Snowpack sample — Buffalo Mountain, Silverthorne, Colorado, USA (2/22/26, 2:02 PM MST)
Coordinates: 39.622, -106.113
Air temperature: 33 °F
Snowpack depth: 63 cm
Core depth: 20 cm
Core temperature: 24.8 °F
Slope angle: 11°, slope face: 116°
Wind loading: low
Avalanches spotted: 0
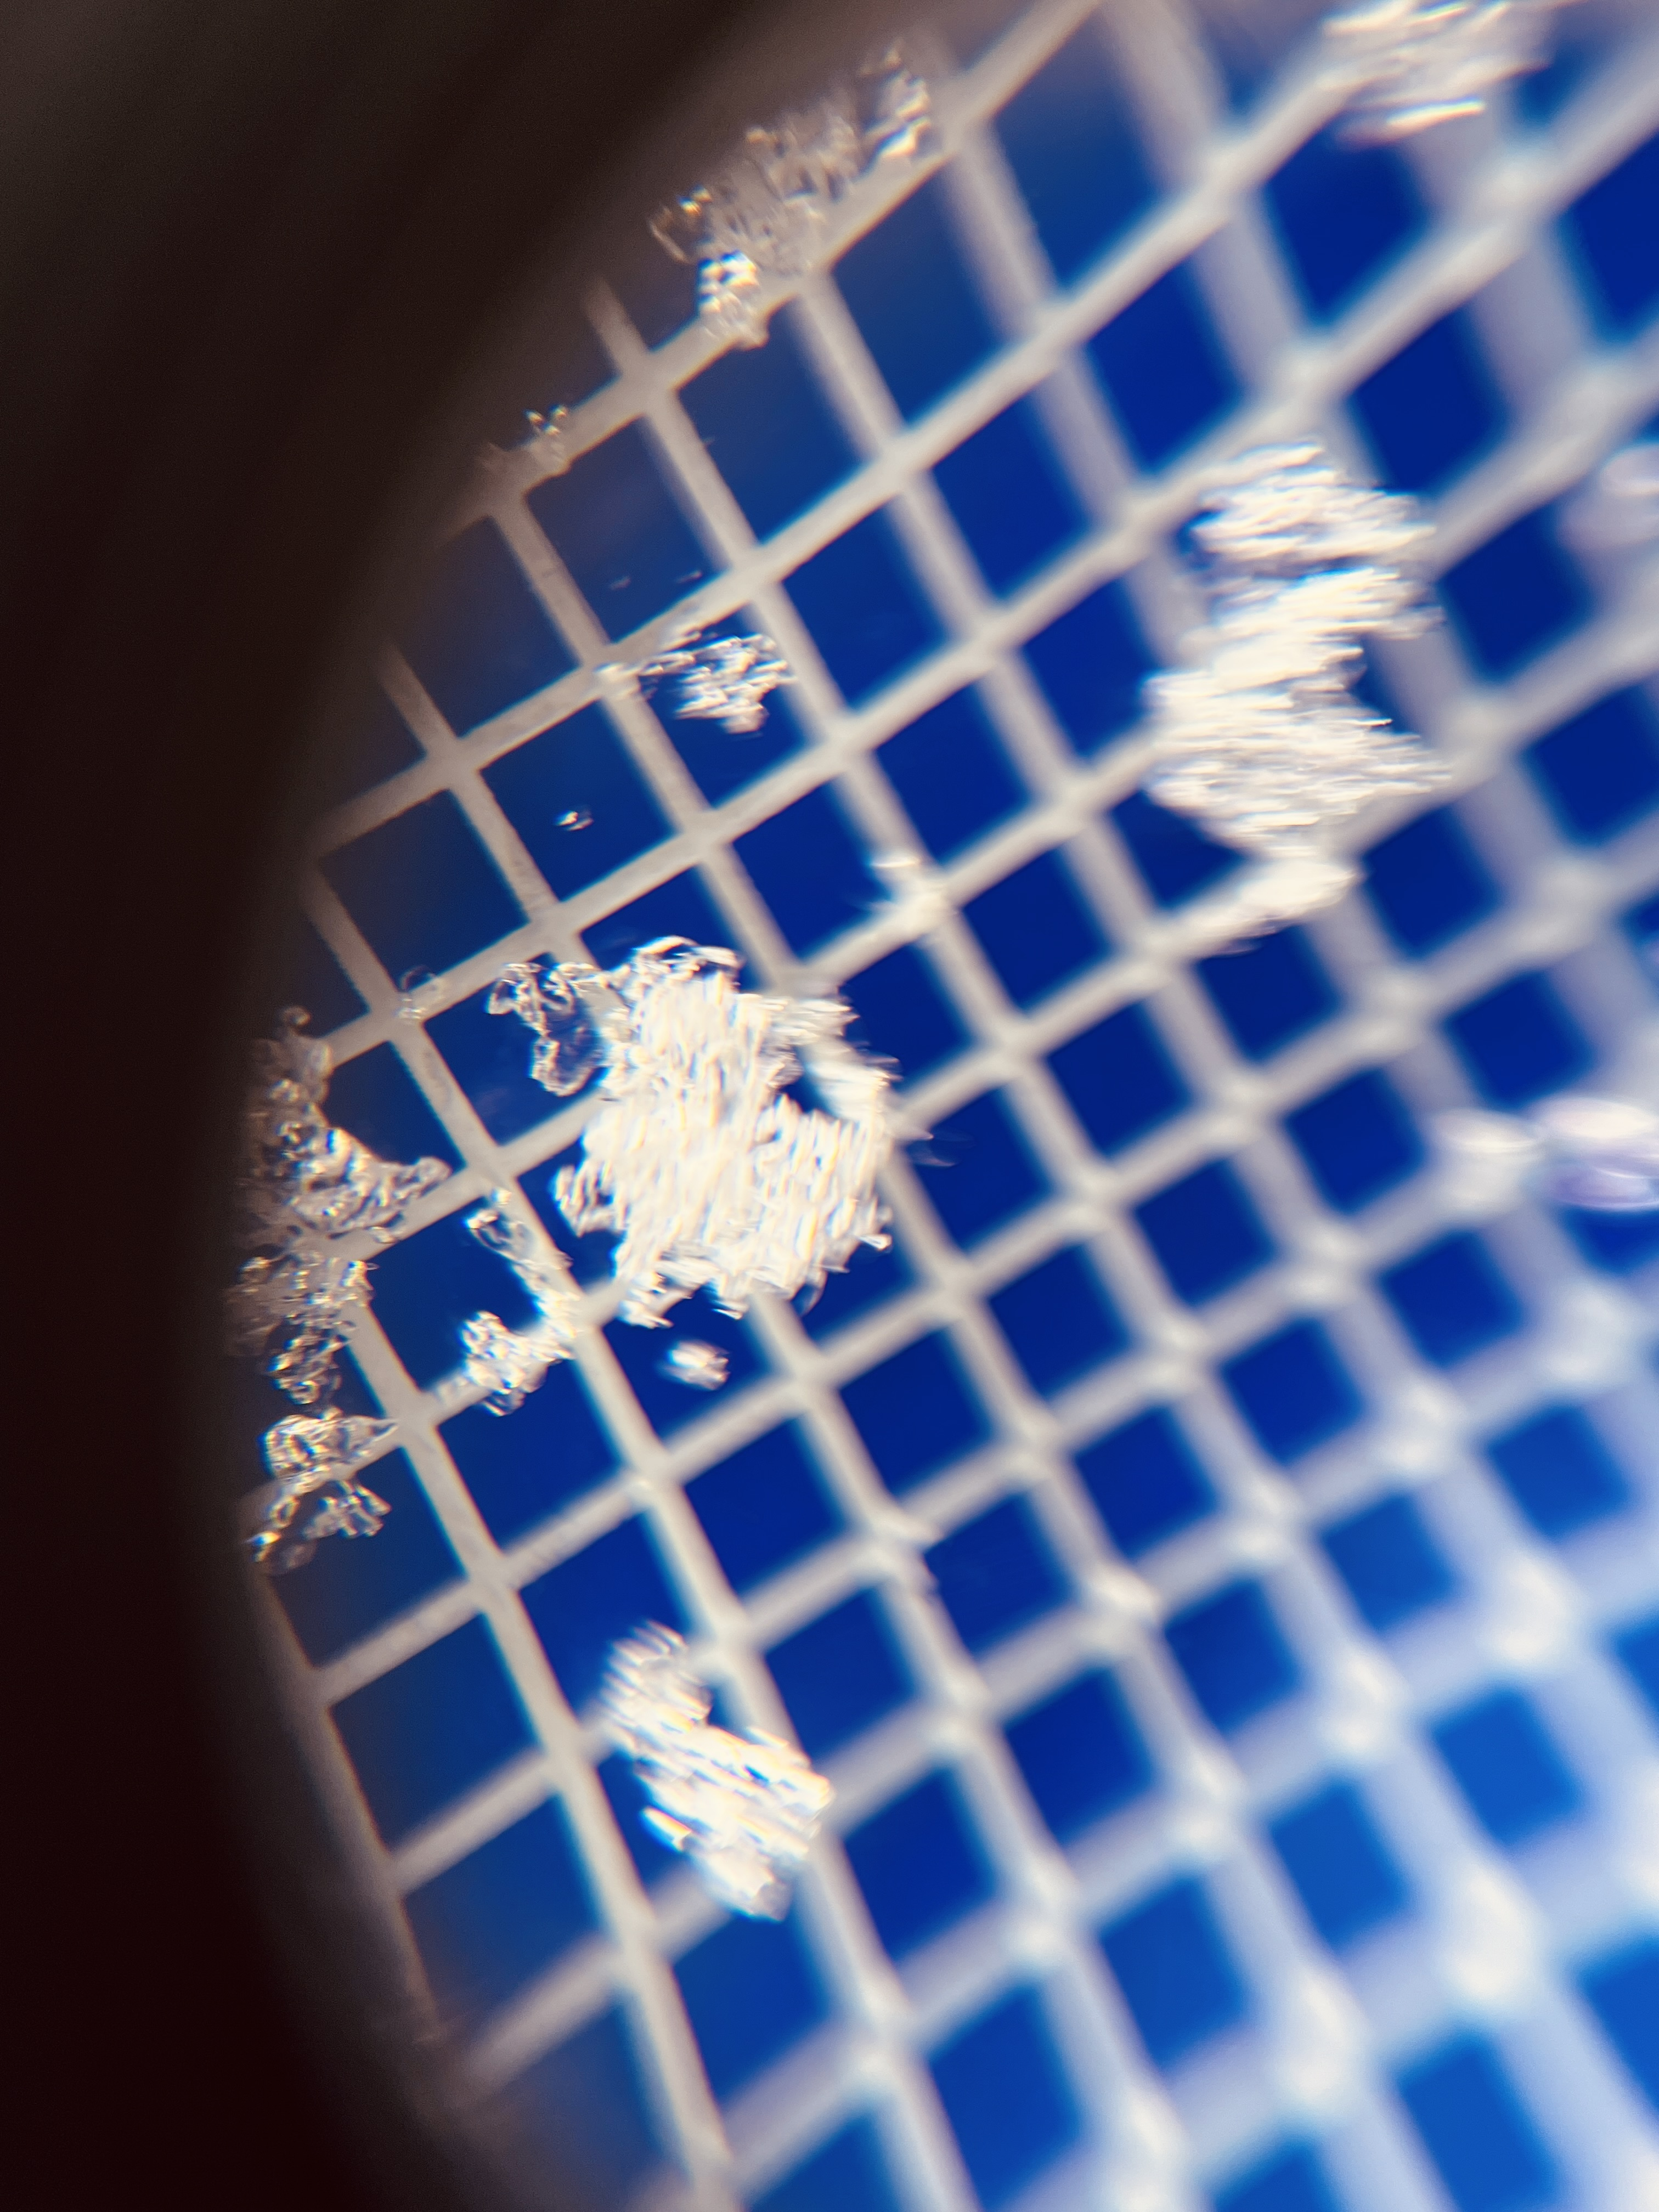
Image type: magnified_profile
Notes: In a firebreak similar to site 1, minimal wind loading with no spotted avalanches (not many faces in view though)